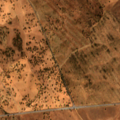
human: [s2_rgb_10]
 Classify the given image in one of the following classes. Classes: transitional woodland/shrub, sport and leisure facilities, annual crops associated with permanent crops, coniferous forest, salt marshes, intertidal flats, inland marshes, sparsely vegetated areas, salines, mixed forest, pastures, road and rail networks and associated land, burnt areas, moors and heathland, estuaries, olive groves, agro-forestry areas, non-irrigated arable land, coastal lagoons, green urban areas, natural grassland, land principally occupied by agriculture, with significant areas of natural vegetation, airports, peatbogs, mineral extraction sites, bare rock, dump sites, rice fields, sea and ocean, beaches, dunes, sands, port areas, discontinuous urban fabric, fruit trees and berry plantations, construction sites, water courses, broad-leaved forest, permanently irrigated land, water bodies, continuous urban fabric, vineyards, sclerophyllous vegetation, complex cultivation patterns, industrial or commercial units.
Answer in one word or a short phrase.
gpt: non-irrigated arable land, pastures, agro-forestry areas, transitional woodland/shrub